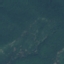
Land use / land cover class: Forest